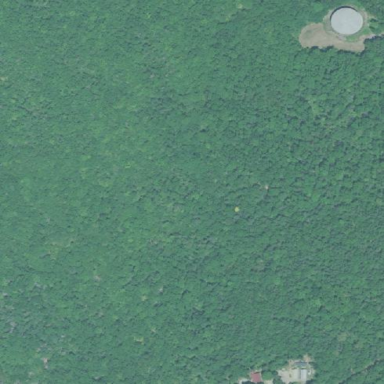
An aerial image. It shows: Nature reserve within forested area.